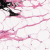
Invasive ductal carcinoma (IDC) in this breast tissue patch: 0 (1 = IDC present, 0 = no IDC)